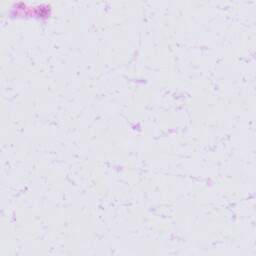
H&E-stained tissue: Skin